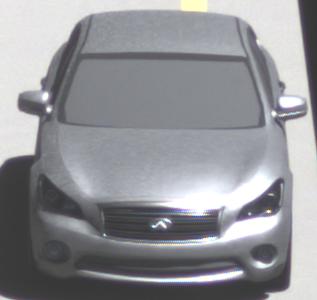
Make: Infiniti
Model: M 37
Detailed model: M (Y51)
Model produced from: 2010/10
Model produced until: 2013/11
Doors: 4
Color: white
Road condition: dry road
Daytime: midday
Contrast: high contrast